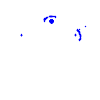
Particle: pion